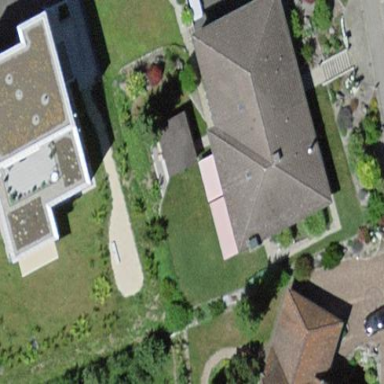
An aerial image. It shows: Building with tiled roof.